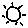
Label: sun